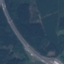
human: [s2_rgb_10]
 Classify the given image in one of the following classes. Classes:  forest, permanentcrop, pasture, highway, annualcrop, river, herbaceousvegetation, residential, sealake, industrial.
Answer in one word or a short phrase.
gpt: Highway